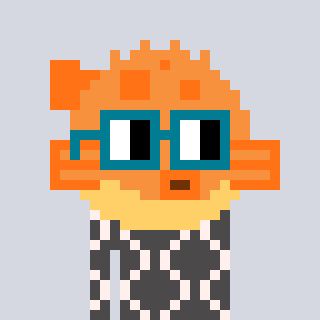
a pixel art character with square dark green glasses, a pufferfish-shaped head and a grayscale-colored body on a cool background